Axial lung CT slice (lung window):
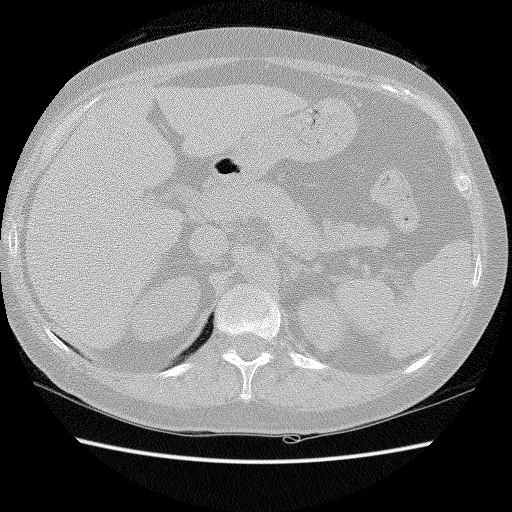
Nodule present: no